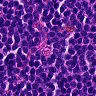
Metastatic tissue present: no